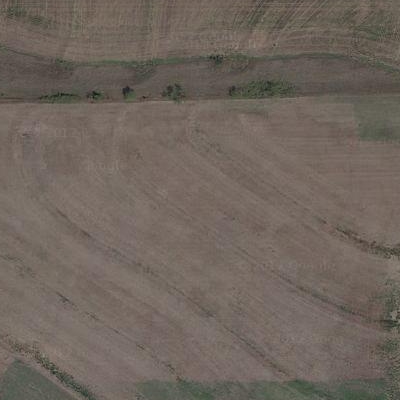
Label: Field